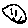
Label: smiley face